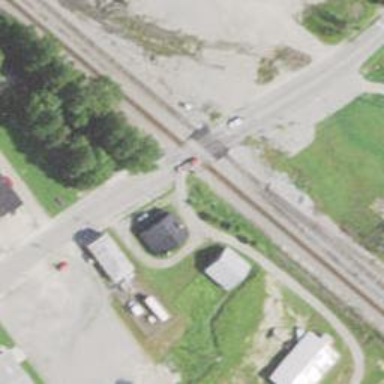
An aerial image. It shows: Railway level crossing.